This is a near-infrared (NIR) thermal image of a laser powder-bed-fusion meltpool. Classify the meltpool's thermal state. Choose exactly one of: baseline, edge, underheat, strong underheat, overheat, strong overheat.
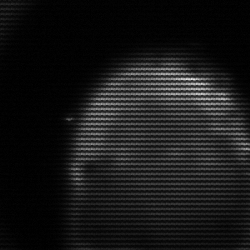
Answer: edge